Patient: sex F, age 69
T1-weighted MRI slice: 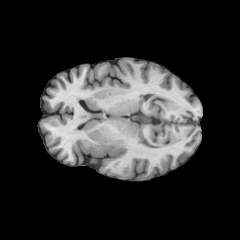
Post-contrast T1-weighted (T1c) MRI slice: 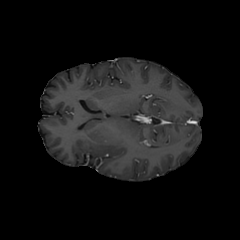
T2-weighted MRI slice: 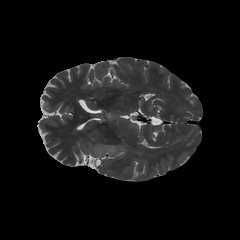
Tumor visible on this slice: yes
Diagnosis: Astrocytoma, IDH-wildtype
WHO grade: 2